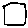
Label: square